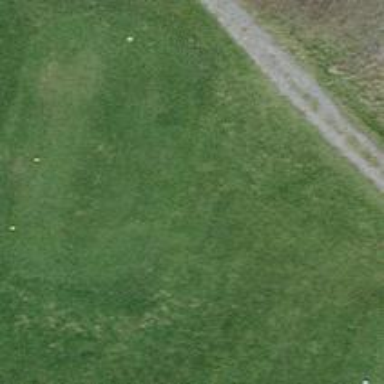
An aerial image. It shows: Golf tee on grass surface.